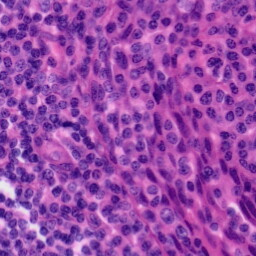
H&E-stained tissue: Tonsil